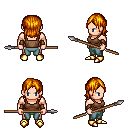
a pixel art fantasy rpg character, male body template, human, light skin, brown pirate shirt, teal pants, dark blonde long bangs hairstyle, cloth bracers, gold boots, spear, four views (front, back, left, right), 2x2 character sprite sheet, small pixel art, hard edges, no anti-aliasing